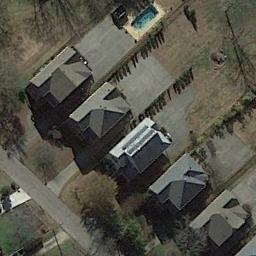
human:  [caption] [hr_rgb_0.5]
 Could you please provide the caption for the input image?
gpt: There are many buildings of different shapes and sizes in medium residential area .

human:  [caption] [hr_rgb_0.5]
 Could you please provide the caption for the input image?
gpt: The medium residential area has some neatly arranged houses and one of the houses has a swimming pool .

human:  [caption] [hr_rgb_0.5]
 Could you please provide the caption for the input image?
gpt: The medium residential is on the bare land next to the road .

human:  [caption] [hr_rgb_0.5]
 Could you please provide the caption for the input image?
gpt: Most of the houses in the mid-sized area are blue .

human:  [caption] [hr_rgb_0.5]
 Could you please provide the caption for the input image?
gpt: There are some buildings on yellow lawns on the medium residential area .